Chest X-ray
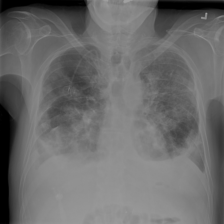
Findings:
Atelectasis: negative
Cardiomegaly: negative
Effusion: positive
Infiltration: positive
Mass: negative
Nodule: positive
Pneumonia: negative
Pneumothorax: negative
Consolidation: negative
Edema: negative
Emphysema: negative
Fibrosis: negative
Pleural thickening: positive
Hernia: negative